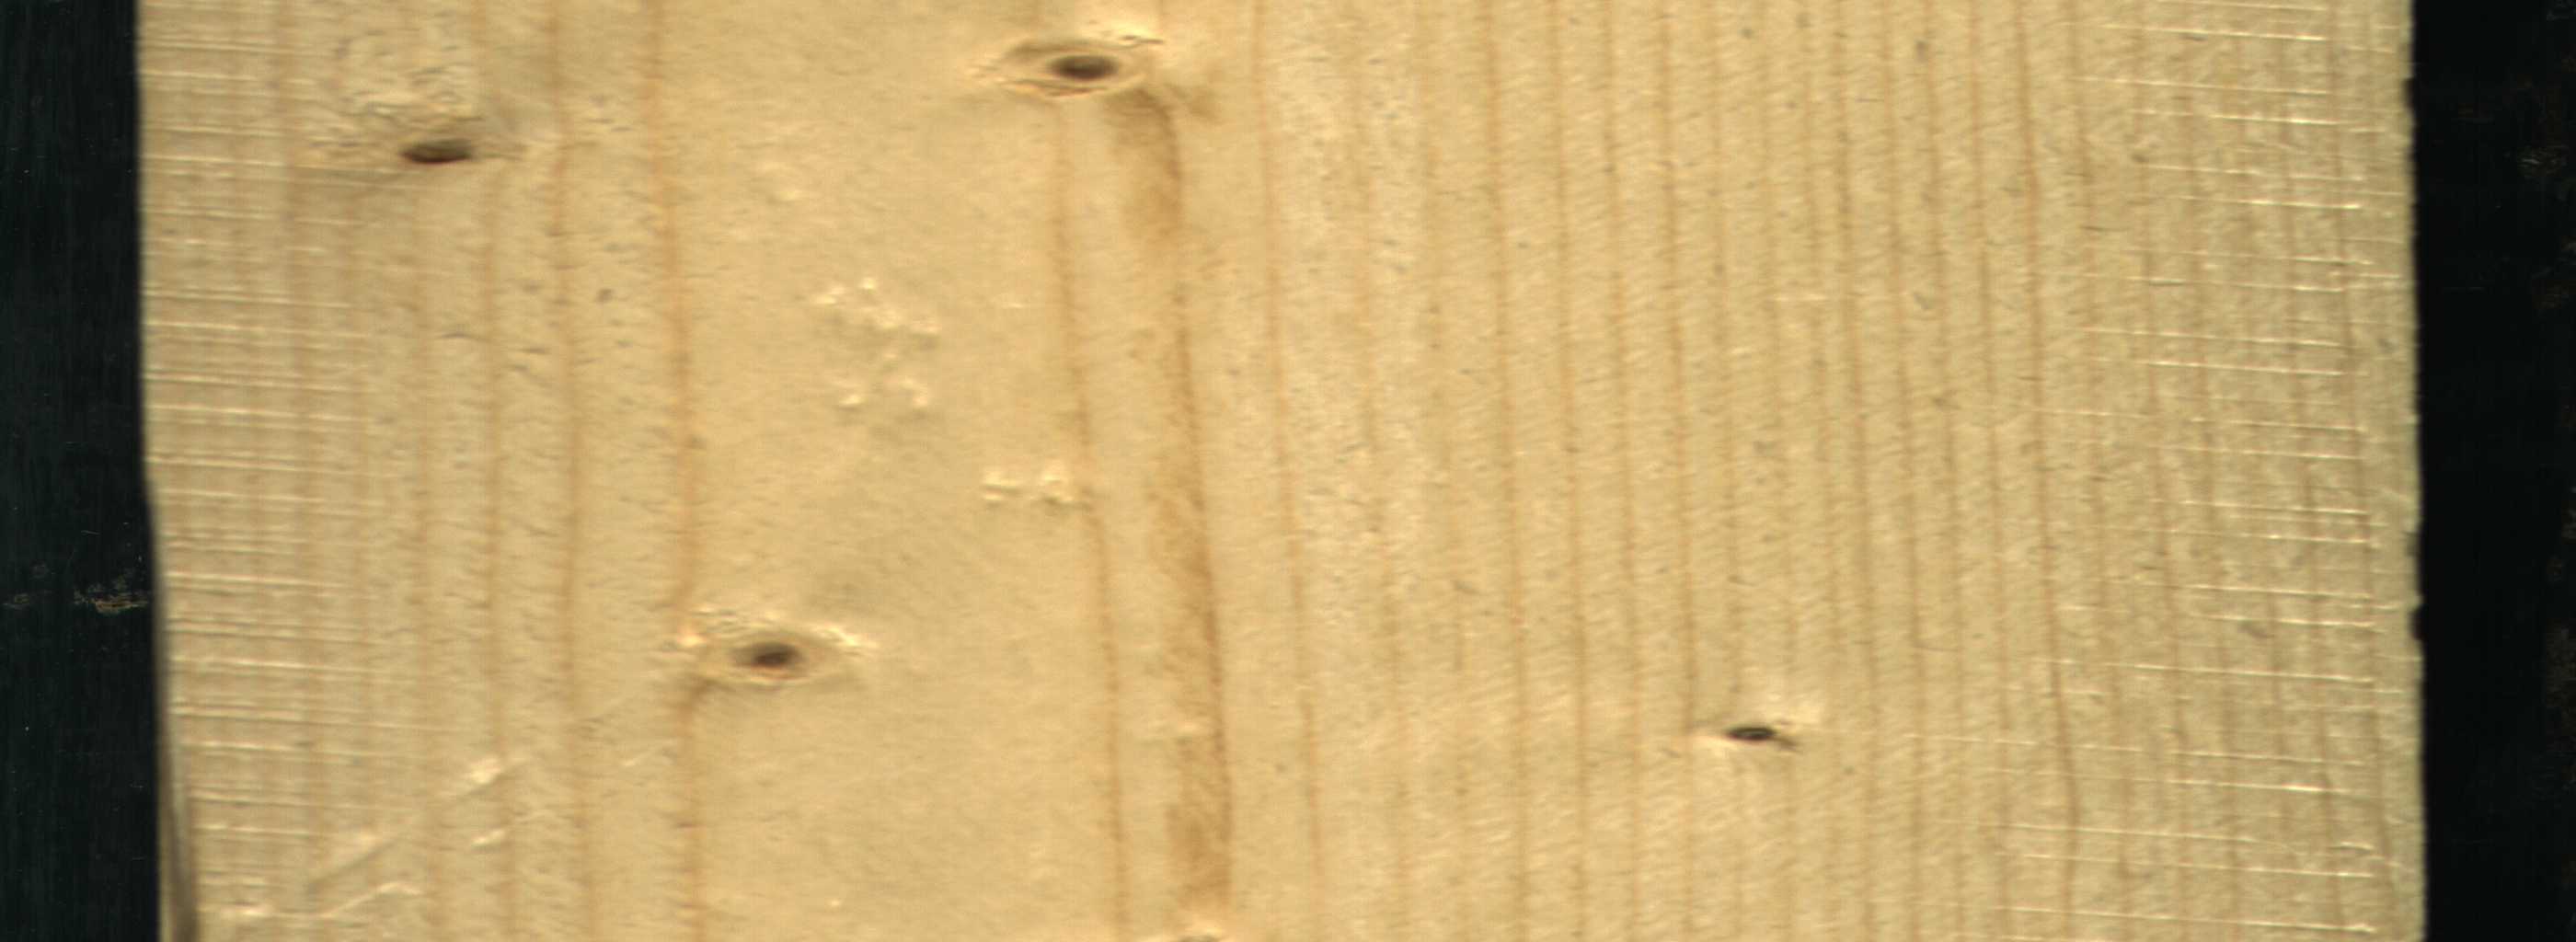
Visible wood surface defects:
Live_Knot
Live_Knot
Live_Knot
Live_Knot